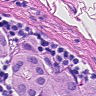
Metastatic tissue present: yes